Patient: sex M, age 30
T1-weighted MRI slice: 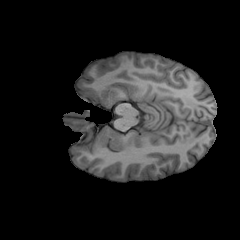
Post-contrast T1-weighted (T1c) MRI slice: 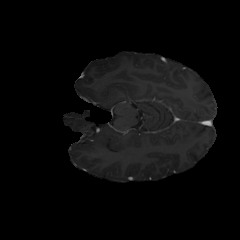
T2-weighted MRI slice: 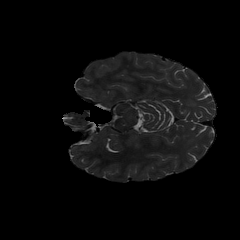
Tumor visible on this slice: no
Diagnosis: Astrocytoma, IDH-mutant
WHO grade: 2